Field crop: maize
Growth stage: 2
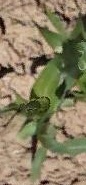
Species: maize